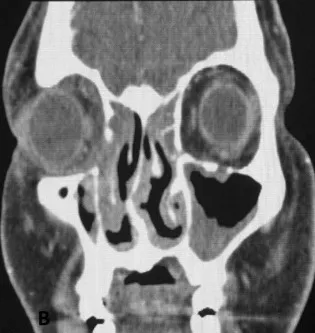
B) Coronal view (right) demonstrated soft tissue density in the frontal sinus, ethmoidal air cells and mucosal thickening in both the maxillary sinuses with obliteration of both osteomeatal complex. There was erosion of the right lamina papyracea.
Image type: radiology (ct)